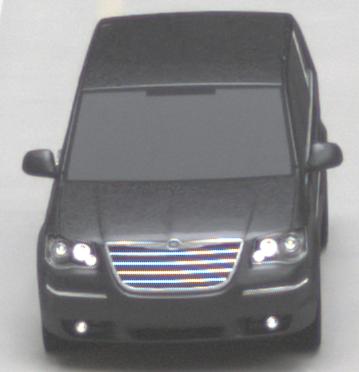
Make: Chrysler
Model: Grand Voyager 3.8
Detailed model: Grand Voyager
Model produced from: 2008/03
Model produced until: 2010/12
Doors: 5
Color: gray
Road condition: dry road
Daytime: midday
Contrast: medium contrast